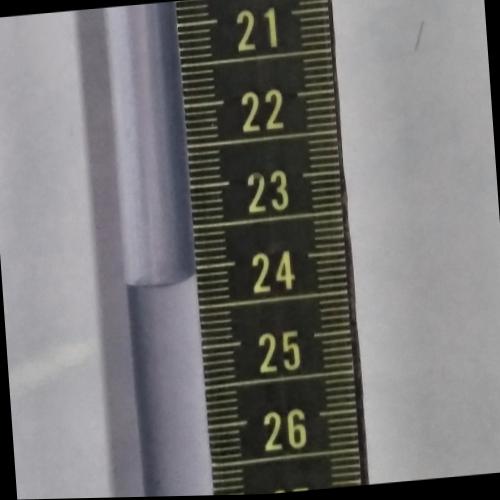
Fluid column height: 24.1 cm